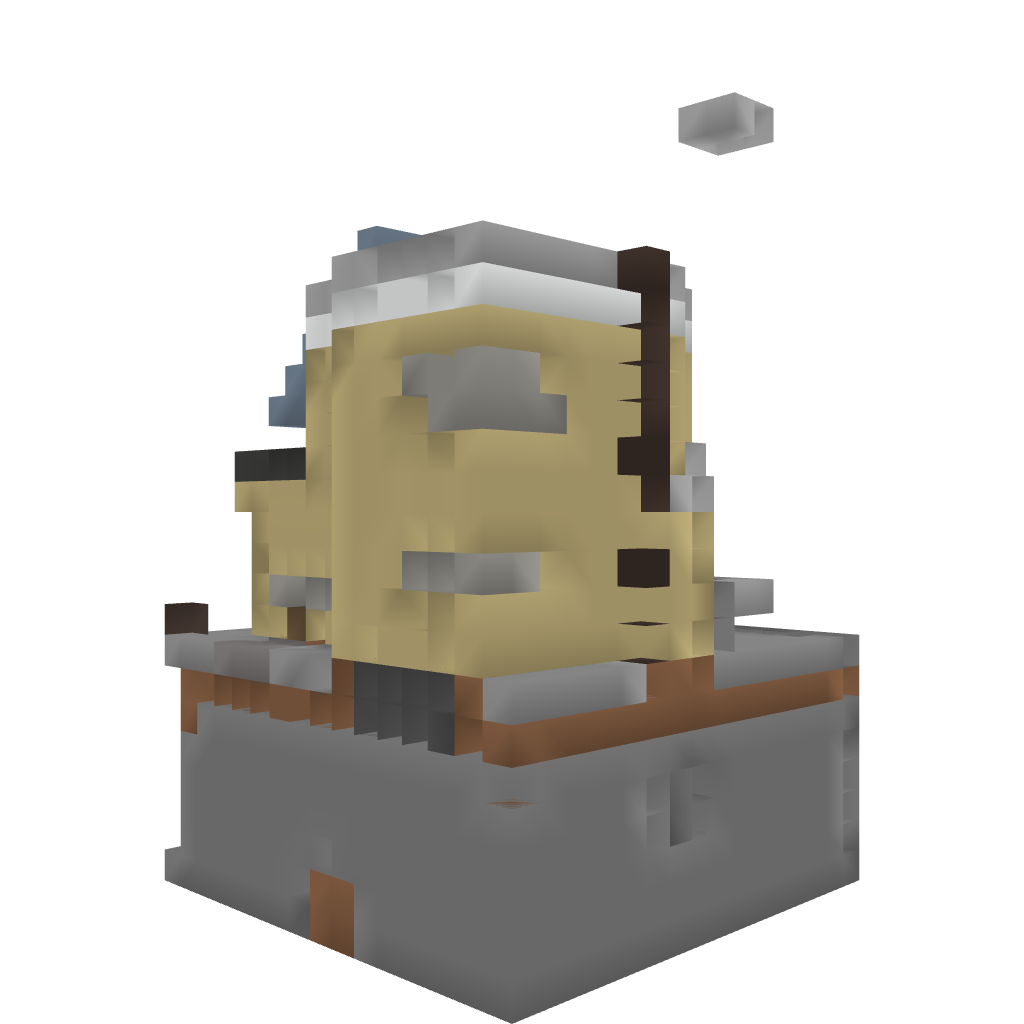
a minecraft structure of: A Schwoerer Haus Building